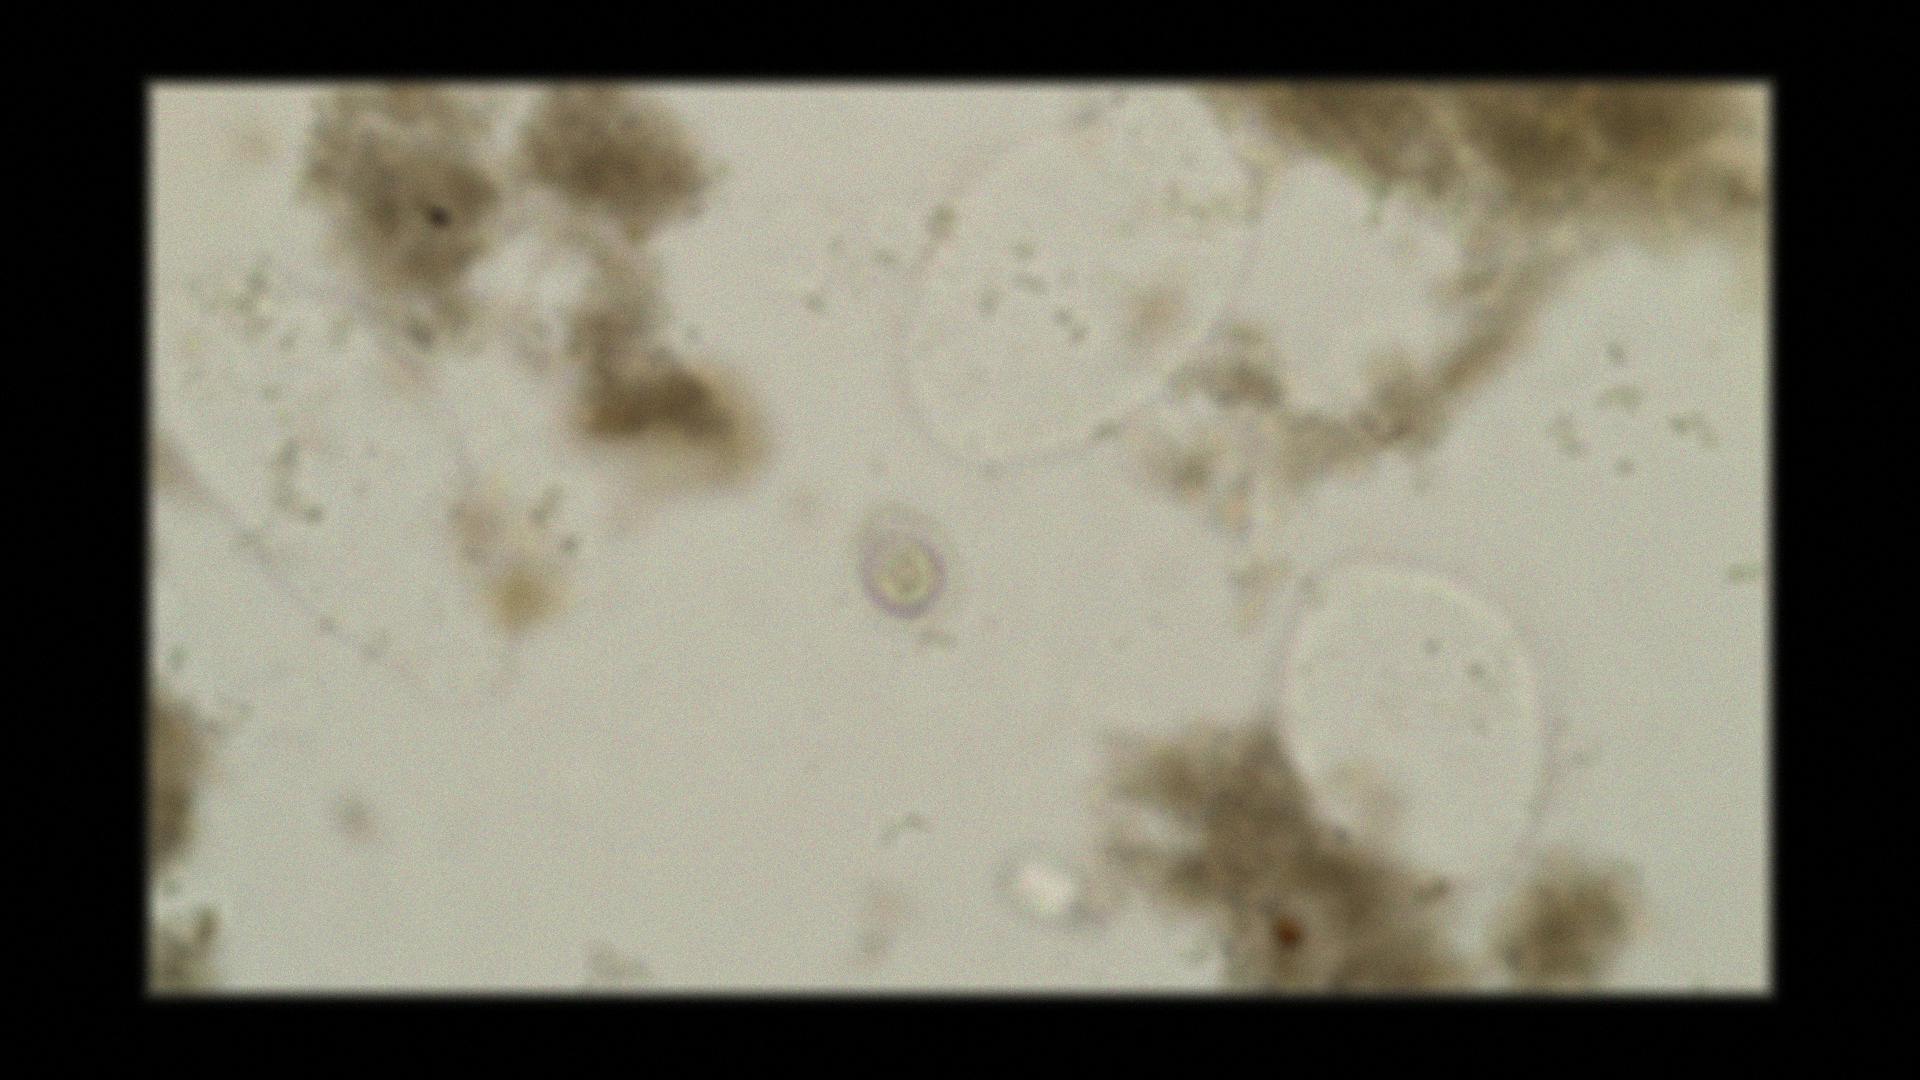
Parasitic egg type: Hymenolepis nana